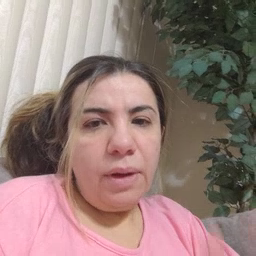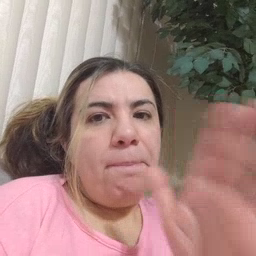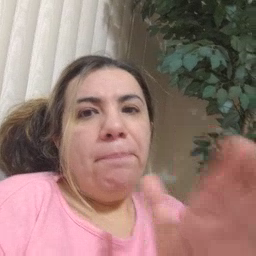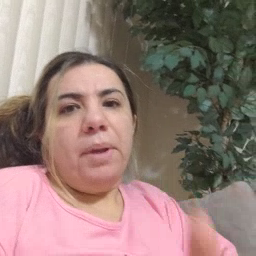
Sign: grandma